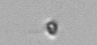
Label: nanoplankton_mix